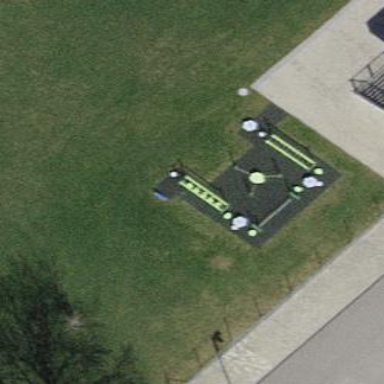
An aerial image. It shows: Playground area for leisure activities on the land.